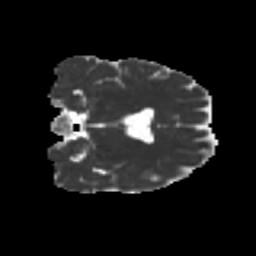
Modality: MD
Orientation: coronal
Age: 29
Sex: female
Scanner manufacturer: ge
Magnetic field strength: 3 T
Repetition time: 7.8 s
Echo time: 0.0606 s